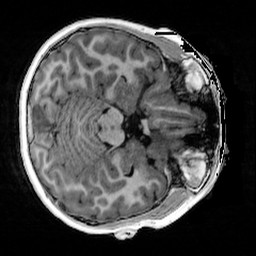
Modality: T1w
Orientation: axial
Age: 12
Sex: male
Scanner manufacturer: siemens
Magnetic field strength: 3 T
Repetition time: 4 s
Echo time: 0.00289 s